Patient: sex M, age 45
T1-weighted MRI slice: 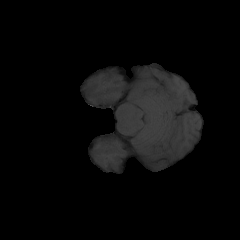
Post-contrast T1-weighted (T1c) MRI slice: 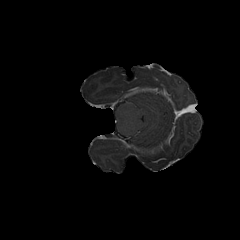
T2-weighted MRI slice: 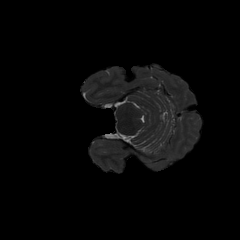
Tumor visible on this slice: no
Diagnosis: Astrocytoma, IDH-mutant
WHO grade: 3